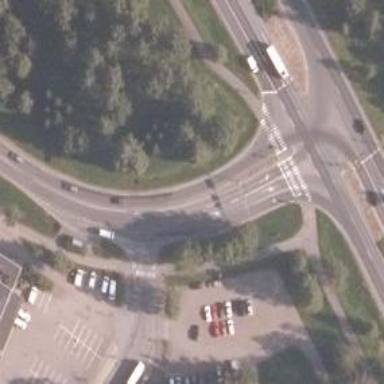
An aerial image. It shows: Trunk link road with asphalt surface.